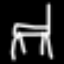
Label: chair